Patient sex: M
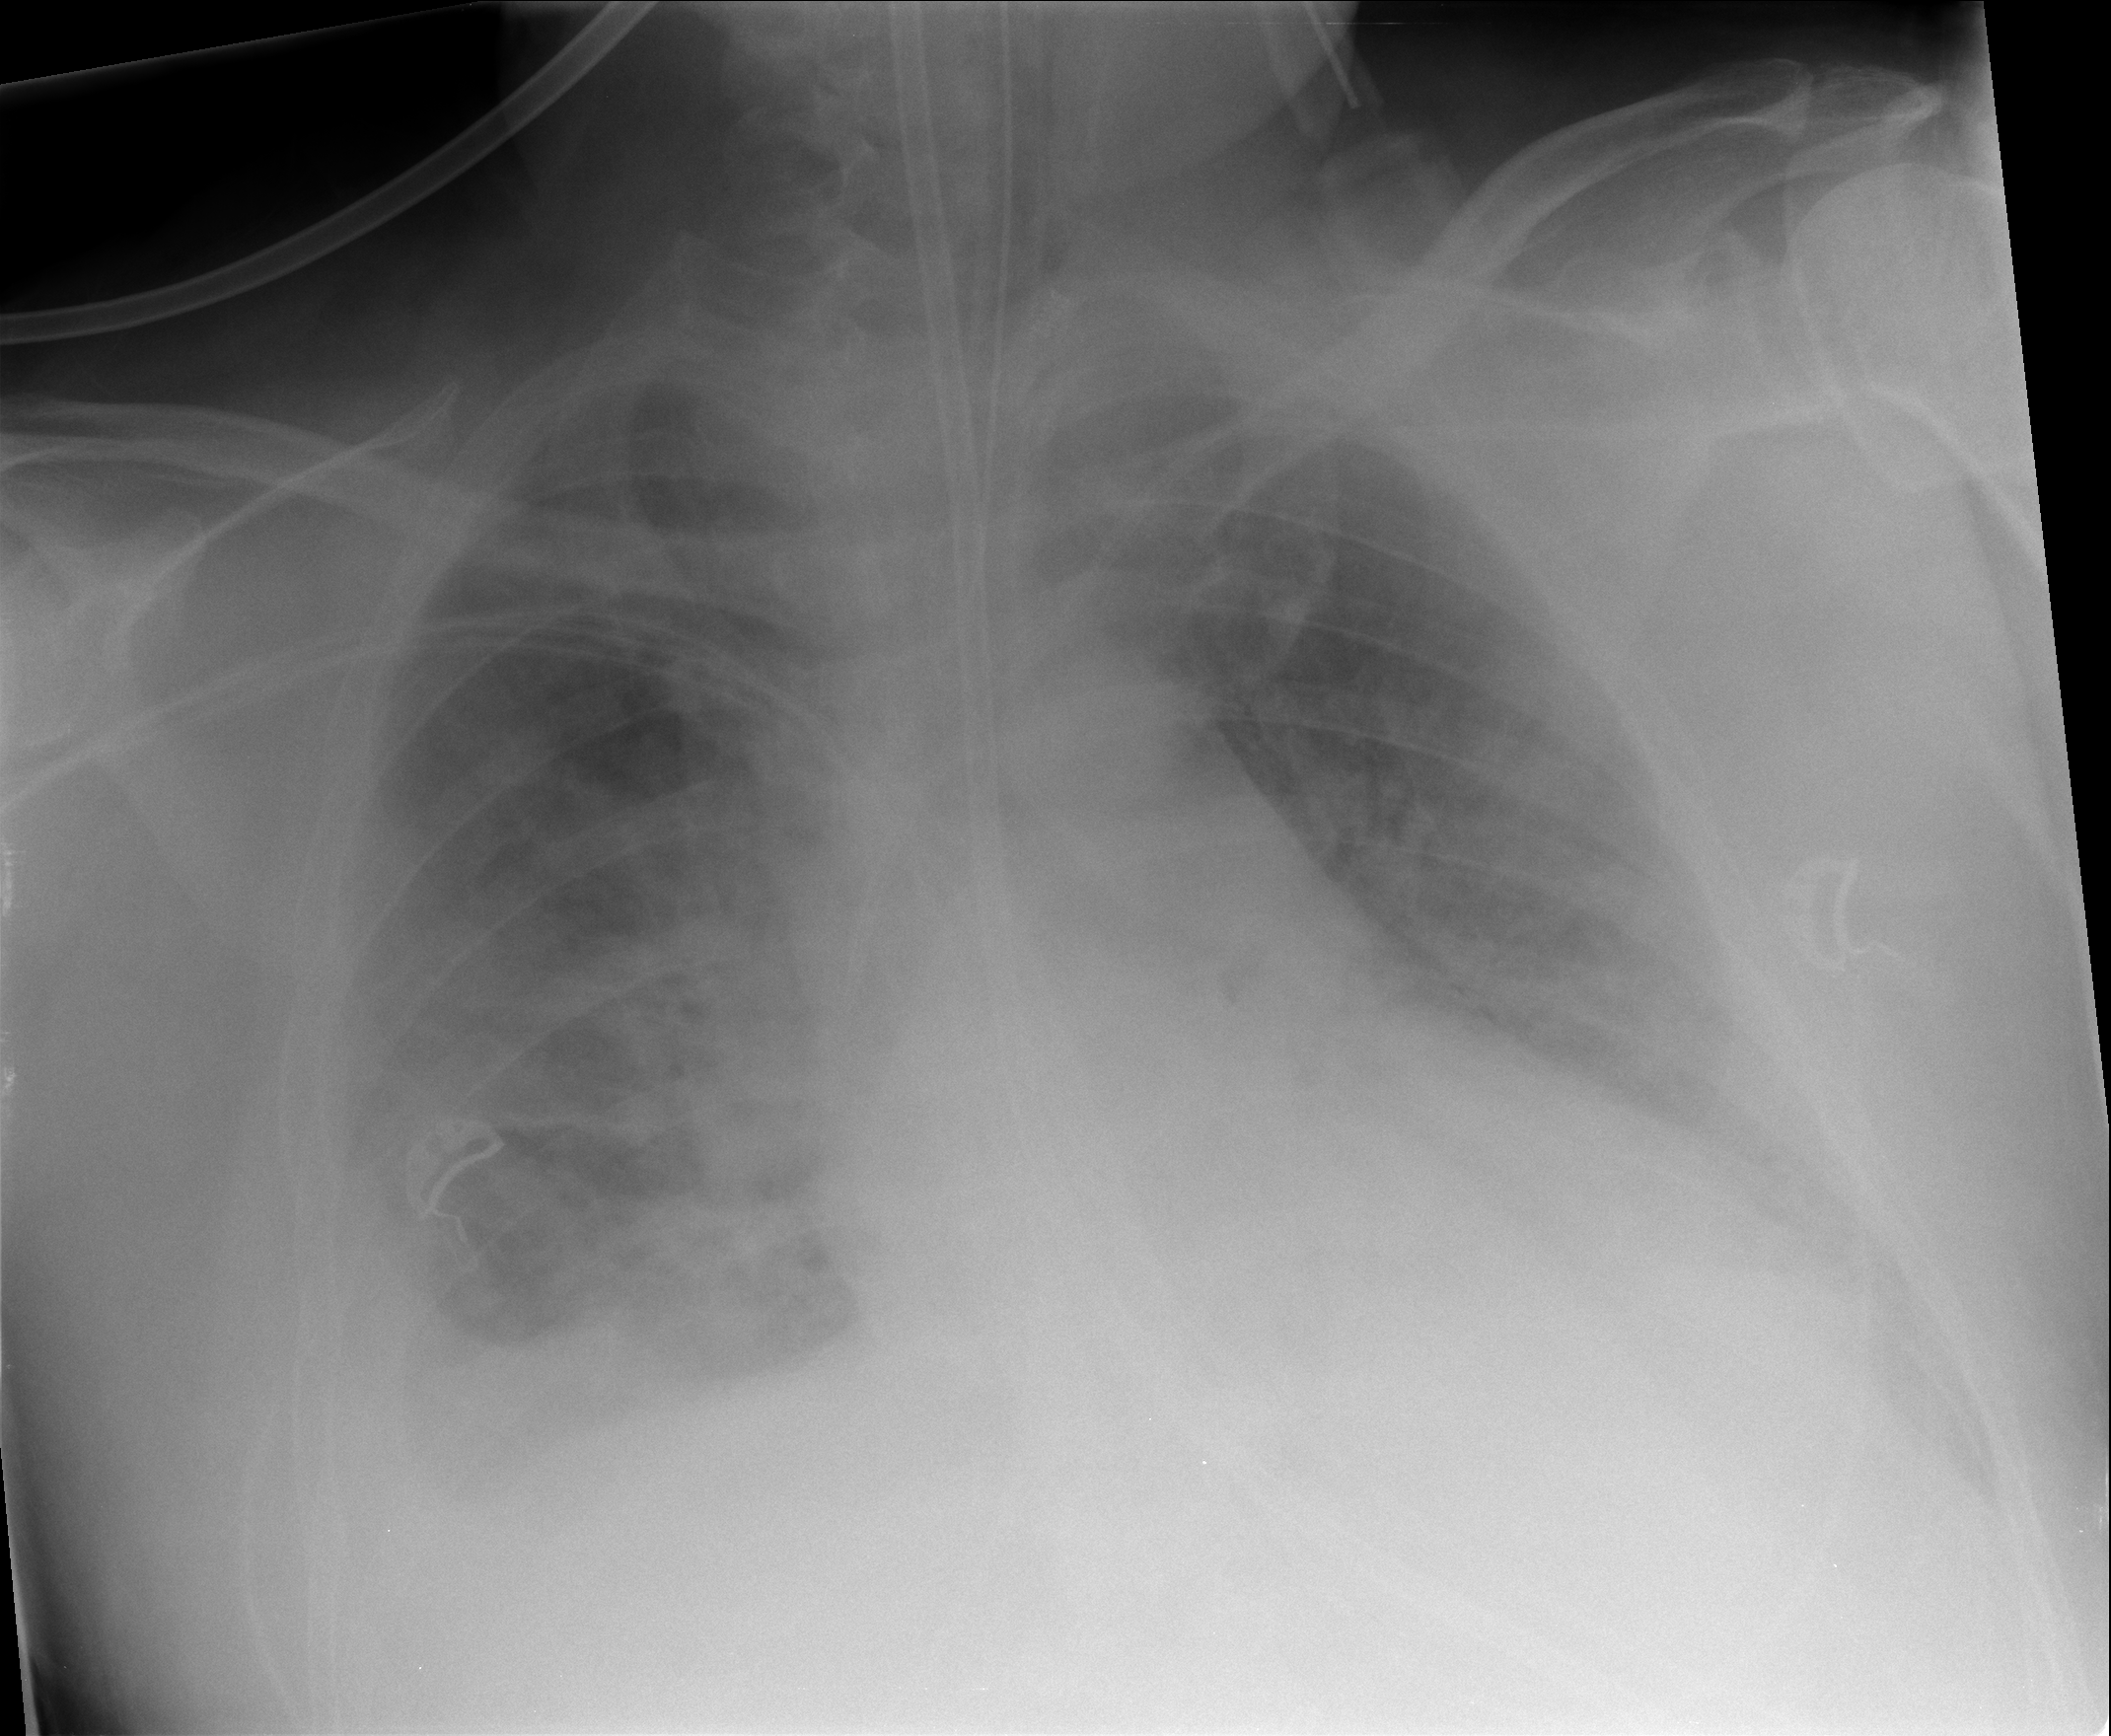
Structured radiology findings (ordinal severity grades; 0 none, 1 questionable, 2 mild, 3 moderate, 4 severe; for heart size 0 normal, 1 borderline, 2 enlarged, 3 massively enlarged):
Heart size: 1
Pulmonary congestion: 0
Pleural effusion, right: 2
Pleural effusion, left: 0
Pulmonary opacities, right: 3
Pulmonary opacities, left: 3
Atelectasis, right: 2
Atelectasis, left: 0